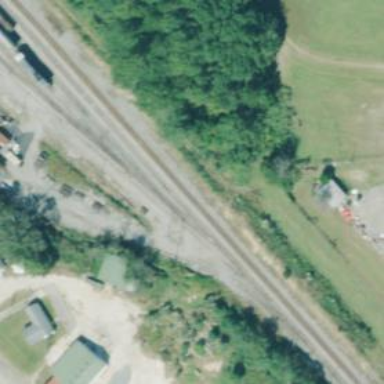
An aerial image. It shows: Railway yard in service.